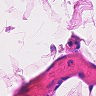
Metastatic tissue present: no